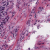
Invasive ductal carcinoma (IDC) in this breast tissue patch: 1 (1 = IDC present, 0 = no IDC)